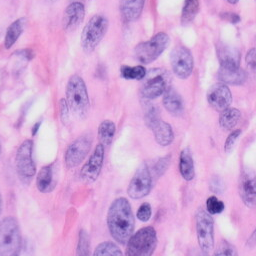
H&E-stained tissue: Skin